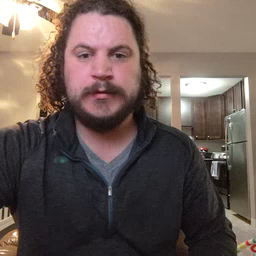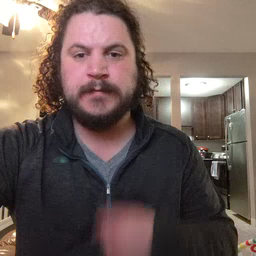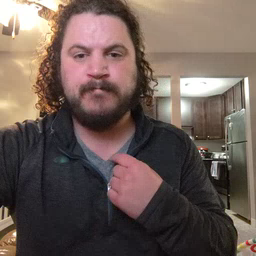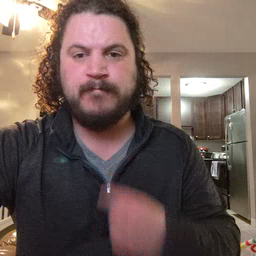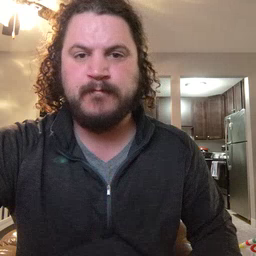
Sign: zipper